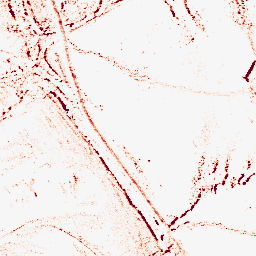
Category: morphological
Decomposition family: morphological_rect
Decomposition parameters: operation: opening
width: 5
height: 3
Upsampling method: quartic
Upsampling parameters: scale: 4
Upsampling scale: 4